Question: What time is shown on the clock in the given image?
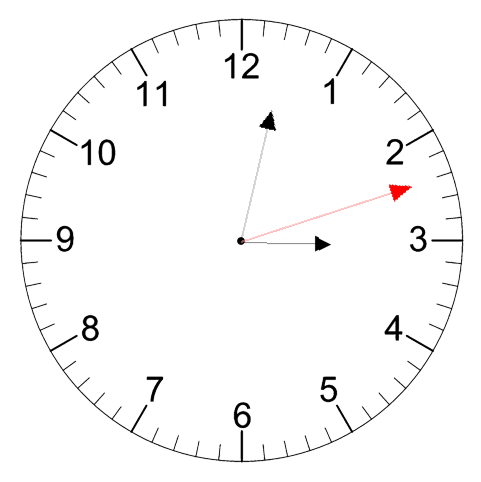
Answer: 03:02:12